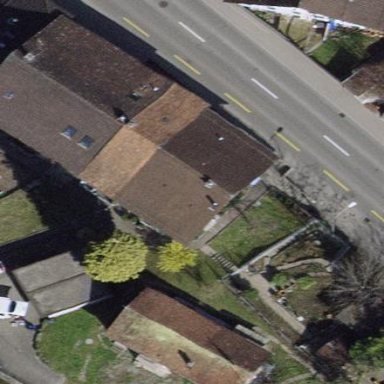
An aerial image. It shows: Terrace building.